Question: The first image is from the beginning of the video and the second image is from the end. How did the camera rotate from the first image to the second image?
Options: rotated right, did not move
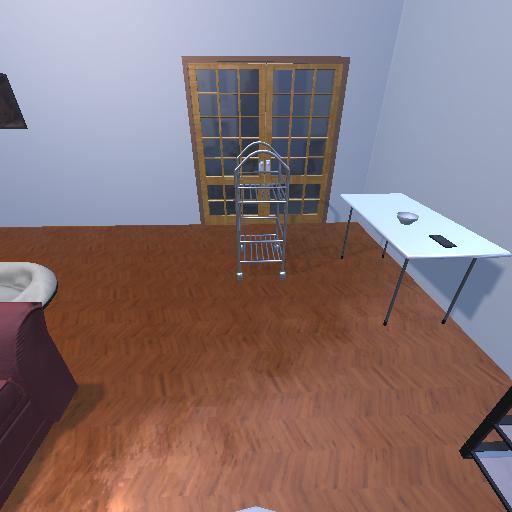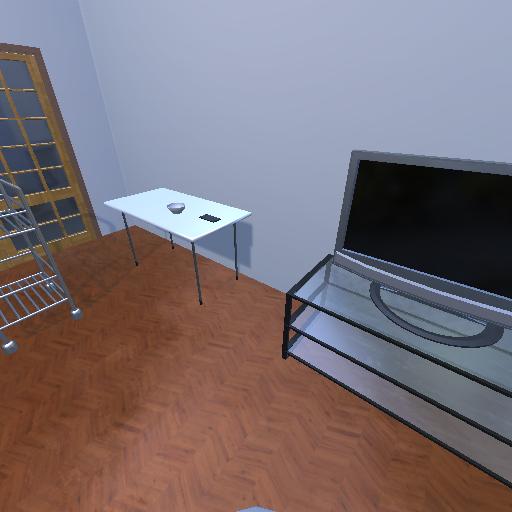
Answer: rotated right